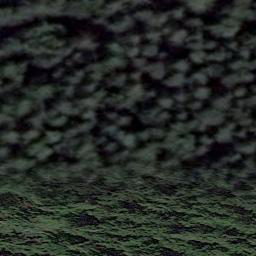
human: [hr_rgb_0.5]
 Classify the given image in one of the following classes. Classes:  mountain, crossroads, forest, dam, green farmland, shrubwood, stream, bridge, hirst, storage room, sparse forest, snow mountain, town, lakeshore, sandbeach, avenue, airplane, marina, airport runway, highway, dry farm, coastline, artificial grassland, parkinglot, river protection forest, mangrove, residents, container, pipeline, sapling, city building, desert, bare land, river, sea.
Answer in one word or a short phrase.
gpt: forest